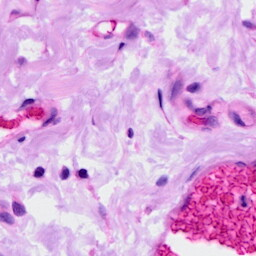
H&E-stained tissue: Ovarian